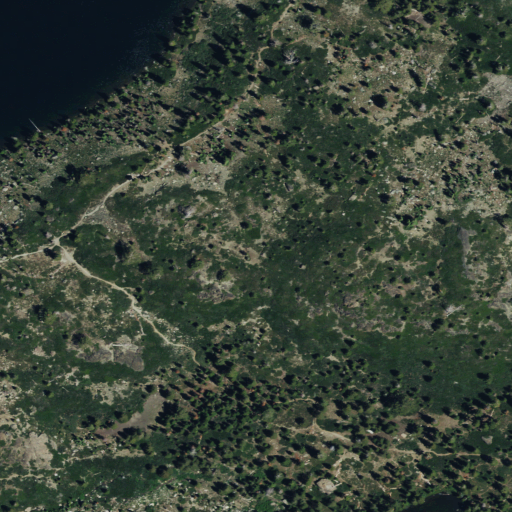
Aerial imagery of depression(s) in California named Lakes Basin containing evergreen forest, shrub, herbaceous wetlands, and open water